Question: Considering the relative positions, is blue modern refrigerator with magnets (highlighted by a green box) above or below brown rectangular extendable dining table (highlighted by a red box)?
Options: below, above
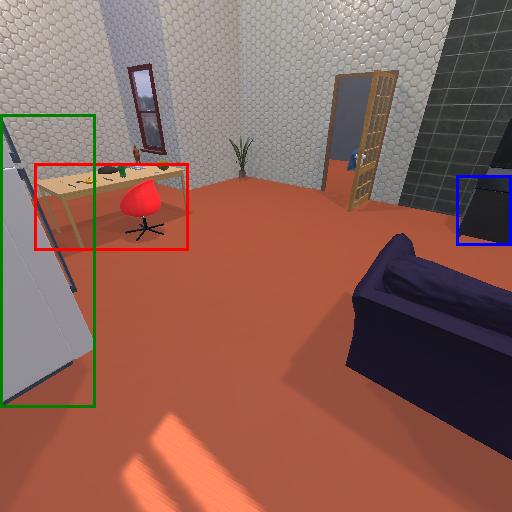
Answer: below